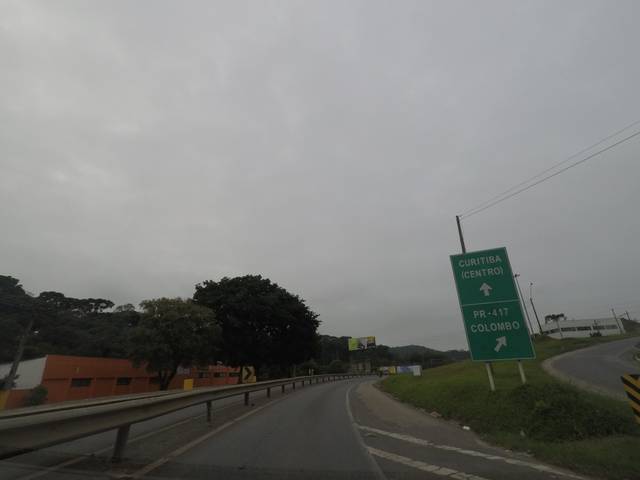
Region: Brazil
Coordinates: -25.352, -49.281